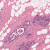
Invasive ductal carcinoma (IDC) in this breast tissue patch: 0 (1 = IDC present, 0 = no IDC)